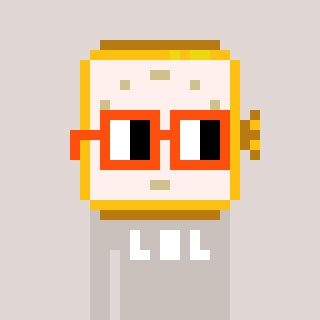
a pixel art character with square orange glasses, a watch-shaped head and a foggrey-colored body on a warm background